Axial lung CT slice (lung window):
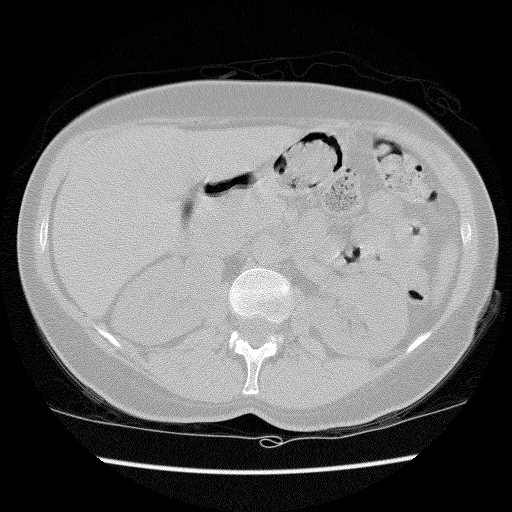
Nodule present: no